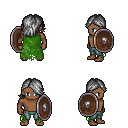
a pixel art fantasy rpg character, male body template, human, dark skin, green tattered cape, teal pants, gray swoop hairstyle, shield, four views (front, back, left, right), 2x2 character sprite sheet, small pixel art, hard edges, no anti-aliasing